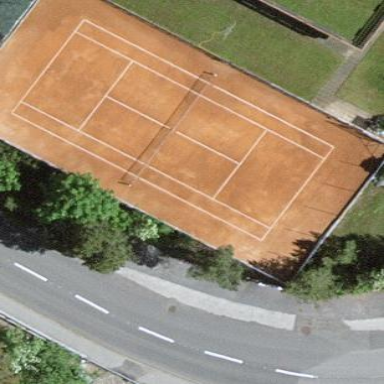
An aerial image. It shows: Tennis court on pitch designated for leisure land.